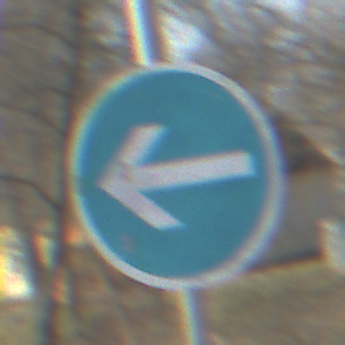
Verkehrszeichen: VorgeschriebeneFahrtrichtungHierLinks
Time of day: MorningAfternoon
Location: Outdoor (Suburban)
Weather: PartlyCloudy
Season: NotSpecified
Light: Natural